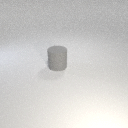
large gray rubber cylinder